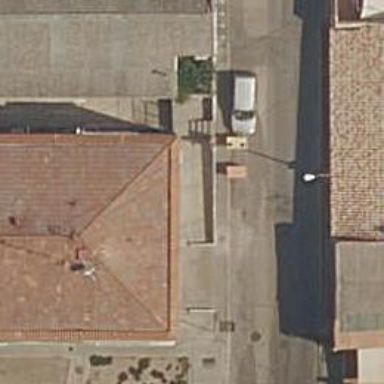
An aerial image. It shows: Car shop.